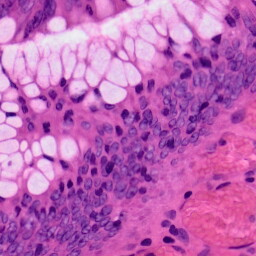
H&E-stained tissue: Colon